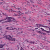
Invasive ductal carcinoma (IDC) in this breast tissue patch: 1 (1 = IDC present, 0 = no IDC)